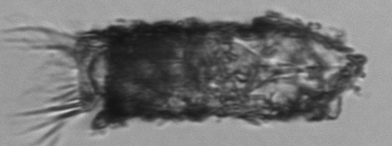
Label: Tintinnopsis